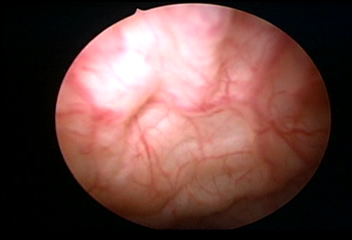
Modality: WLC
Class: Normal mucosa
Bladder cancer association: No